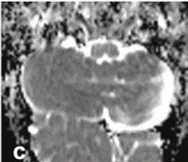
Imaging and Histopatological features of MB2. Apparent diffusion coefficient (ADC) map (c) shows lack of diffusion restriction.
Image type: radiology (mri)